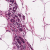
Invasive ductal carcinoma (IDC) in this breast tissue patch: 0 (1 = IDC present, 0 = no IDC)